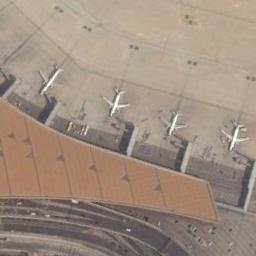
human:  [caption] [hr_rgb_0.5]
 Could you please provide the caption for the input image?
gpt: Four planes were parked on one side of the orange building .

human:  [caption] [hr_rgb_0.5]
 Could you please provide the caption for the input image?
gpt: Four white airplanes are parked beside the terminal .

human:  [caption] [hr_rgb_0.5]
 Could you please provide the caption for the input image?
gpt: Four planes parked next to boarding bridges of the orange terminal and another passing plane behind them .

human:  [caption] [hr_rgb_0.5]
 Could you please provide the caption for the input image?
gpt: Several planes of different sizes are neatly parked beside buildings in the airport .

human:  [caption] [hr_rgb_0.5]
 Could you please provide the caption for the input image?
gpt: Four planes were in the clearing next to the drab building .